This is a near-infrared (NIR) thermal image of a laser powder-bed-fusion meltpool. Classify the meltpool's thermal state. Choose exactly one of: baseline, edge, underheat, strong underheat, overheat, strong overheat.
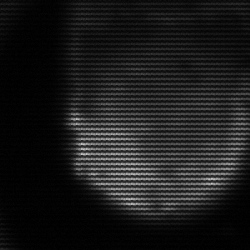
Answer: edge